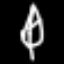
Label: leaf